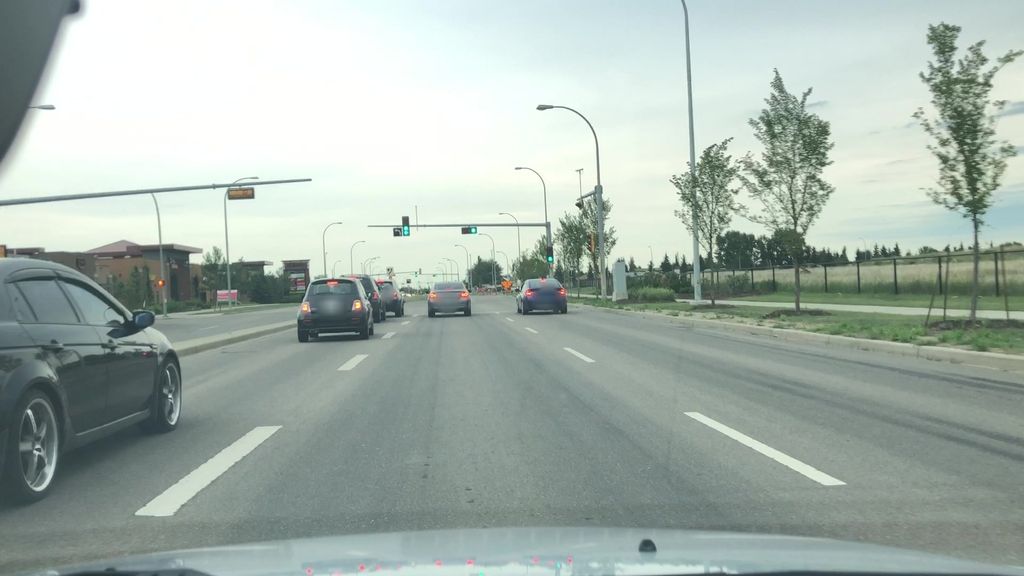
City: edmonton